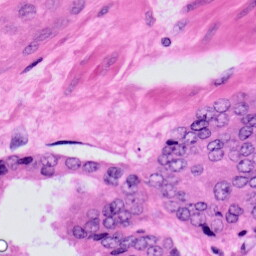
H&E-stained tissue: Prostate